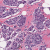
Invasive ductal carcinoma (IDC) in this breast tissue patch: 1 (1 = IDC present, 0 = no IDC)